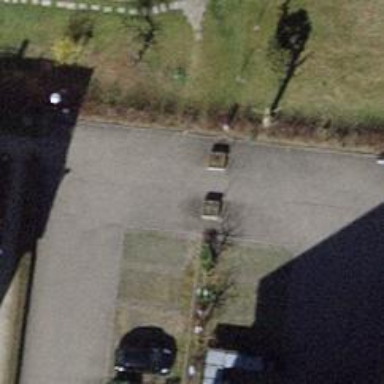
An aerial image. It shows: Bollard.